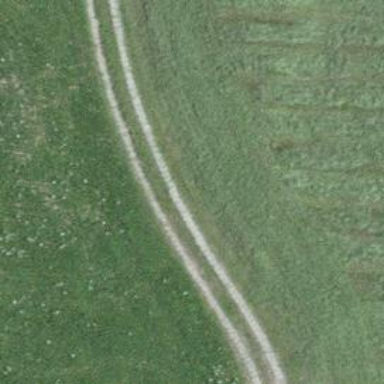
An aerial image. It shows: Track road with grade4 tracktype.